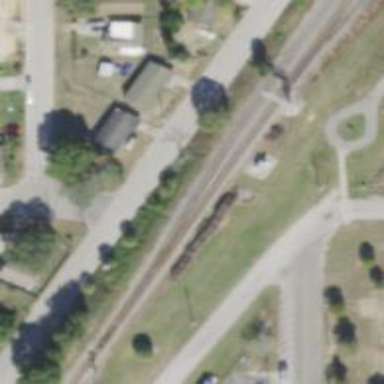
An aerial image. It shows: Railway track.